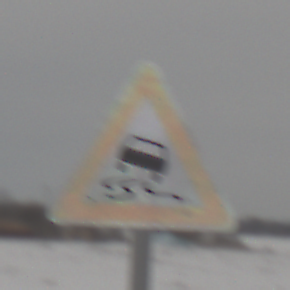
Verkehrszeichen: SchleuderOderRutschgefahr
Umgebung: Outdoor, Nature
Tageszeit: MorningAfternoon
Wetter: Overcast
Licht: Natural
Jahreszeit: Winter
Kontrast: LowContrast